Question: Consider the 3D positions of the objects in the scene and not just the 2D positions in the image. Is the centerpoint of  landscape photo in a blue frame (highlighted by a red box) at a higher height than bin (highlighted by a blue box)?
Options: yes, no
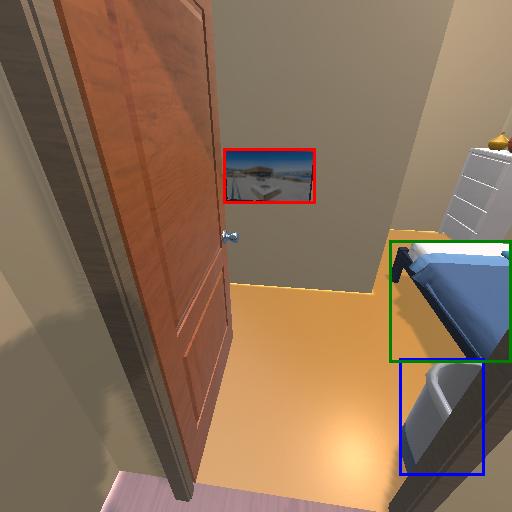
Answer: yes